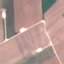
Label: AnnualCrop